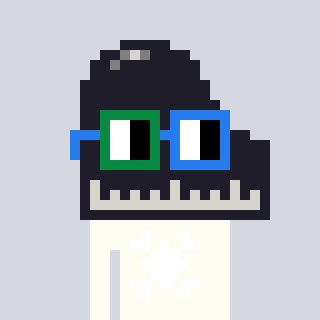
a pixel art character with square green and blue glasses, a piano-shaped head and a grayscale-colored body on a cool background